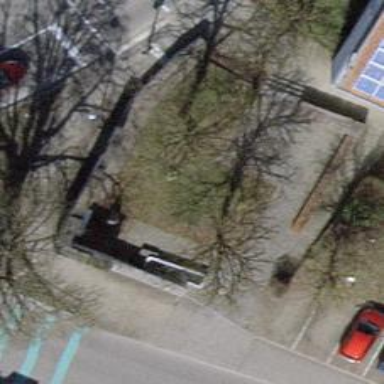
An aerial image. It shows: Historic memorial featuring statue artwork.